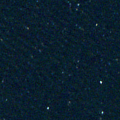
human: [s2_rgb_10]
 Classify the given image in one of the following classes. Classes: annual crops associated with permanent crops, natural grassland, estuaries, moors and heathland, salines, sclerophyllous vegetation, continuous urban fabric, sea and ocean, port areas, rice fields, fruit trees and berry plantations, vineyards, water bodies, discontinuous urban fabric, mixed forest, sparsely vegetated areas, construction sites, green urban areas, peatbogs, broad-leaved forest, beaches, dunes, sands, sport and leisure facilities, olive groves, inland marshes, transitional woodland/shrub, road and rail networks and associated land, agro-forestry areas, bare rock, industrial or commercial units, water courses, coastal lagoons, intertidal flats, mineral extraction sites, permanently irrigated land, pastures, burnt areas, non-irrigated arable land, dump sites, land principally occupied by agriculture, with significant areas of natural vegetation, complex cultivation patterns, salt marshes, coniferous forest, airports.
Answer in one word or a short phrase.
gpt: sea and ocean